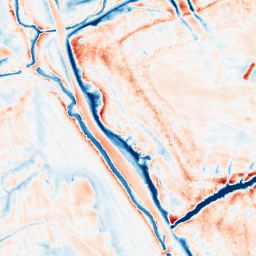
Category: classical
Decomposition family: gaussian_anisotropic
Decomposition parameters: sigma_x: 5
sigma_y: 5
Upsampling method: regularized
Upsampling parameters: scale: 2
lambda_reg: 0.01
Upsampling scale: 2